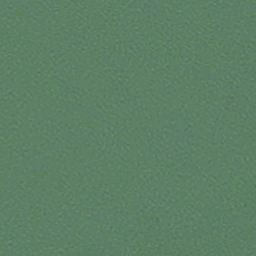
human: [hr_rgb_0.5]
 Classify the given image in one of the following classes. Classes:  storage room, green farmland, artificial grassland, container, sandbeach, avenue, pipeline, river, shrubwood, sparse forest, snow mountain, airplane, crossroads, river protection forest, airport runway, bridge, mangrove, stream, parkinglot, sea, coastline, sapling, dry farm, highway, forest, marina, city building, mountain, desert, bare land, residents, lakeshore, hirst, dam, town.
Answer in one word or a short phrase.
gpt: sea